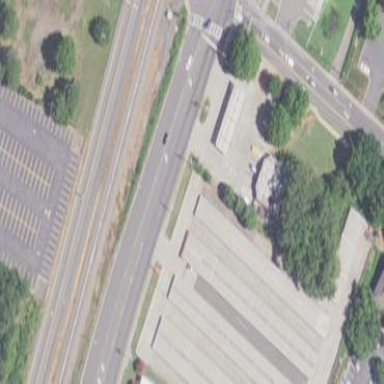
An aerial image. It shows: Storage rental shop.